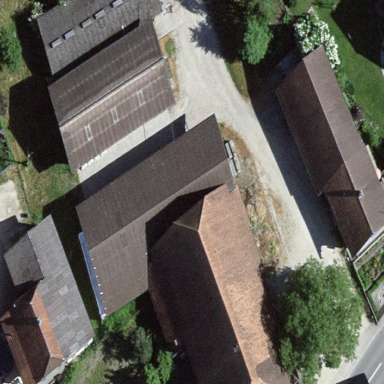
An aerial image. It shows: Farm building.